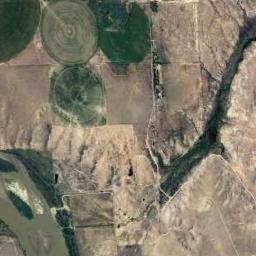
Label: circular_farmland